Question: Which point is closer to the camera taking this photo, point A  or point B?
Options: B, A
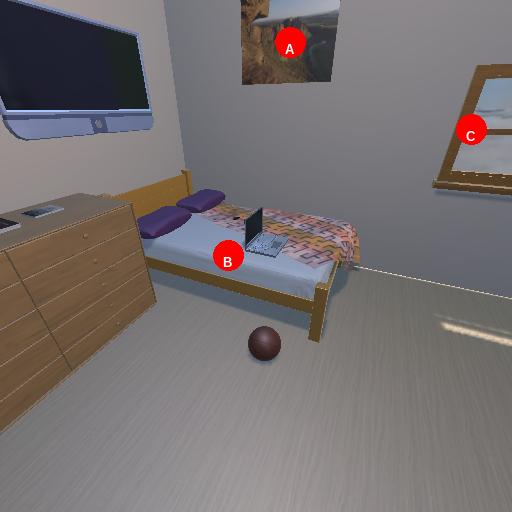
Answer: B